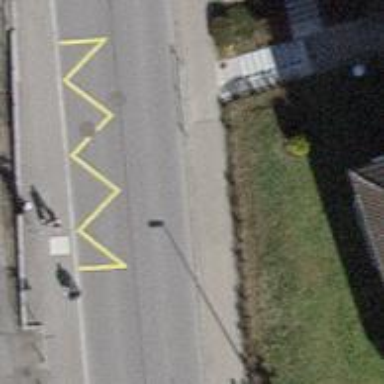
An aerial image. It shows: Bus stop with designated stop position for public transport.